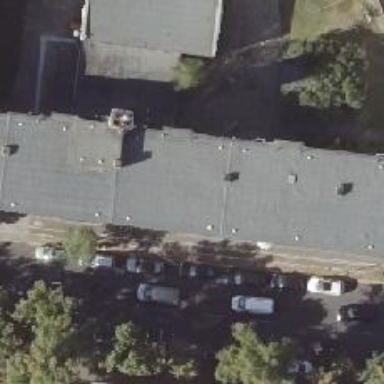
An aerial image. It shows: Kindergarten.